Question: I'm currently trying to make a floating action button, however for some reason it keeps rendering the button under my recylerView. I have tried messing with the , , and I even tried using the '.bringToFront()' method in the java code.

'''
<android.support.v4.widget.DrawerLayout
xmlns:android="http://schemas.android.com/apk/res/android"
xmlns:app="http://schemas.android.com/apk/res-auto"
android:id="@+id/drawer"
android:layout_width="match_parent" android:fitsSystemWindows="true"
android:layout_height="match_parent">
<RelativeLayout android:layout_width="match_parent"
android:layout_height="match_parent"
android:orientation="vertical">
<include android:id="@+id/toolbar_actionbar"
layout="@layout/toolbar_default"
android:layout_width="match_parent"
android:layout_height="wrap_content" />
<include
android:id="@+id/fab_layout"
layout="@layout/fab_layout"
android:layout_width="@dimen/fab_button_diameter"
android:layout_height="@dimen/fab_button_diameter"
android:layout_alignParentBottom="true"
android:layout_alignParentRight="true"
android:layout_alignParentEnd="true" />
<FrameLayout android:id="@+id/container"
android:layout_width="match_parent"
android:clickable="true" android:layout_height="match_parent"
android:layout_below="@+id/toolbar_actionbar">
<android.support.v7.widget.RecyclerView
android:id="@+id/cardList"
android:layout_width="match_parent"
android:layout_height="match_parent" />
</FrameLayout>
</RelativeLayout>
<!-- android:layout_marginTop="?android:attr/actionBarSize"-->
<com.android.expresso.expresso.ScrimInsetsFrameLayout android:id="@+id/scrimInsetsFrameLayout"
android:layout_width="@dimen/navigation_drawer_width"
android:layout_height="wrap_content"
android:fitsSystemWindows="true"
android:layout_gravity="start"
app:insetForeground="#4000"
android:elevation="10dp">
<fragment android:id="@+id/fragment_drawer"
android:name="com.android.expresso.expresso.NavigationDrawerFragment"
android:layout_width="@dimen/navigation_drawer_width"
android:layout_height="match_parent" android:fitsSystemWindows="true"
app:layout="@layout/fragment_navigation_drawer" />
</com.android.expresso.expresso.ScrimInsetsFrameLayout>
'''
'''
<FrameLayout xmlns:android="http://schemas.android.com/apk/res/android"
android:orientation="vertical" android:layout_width="match_parent"
android:layout_height="match_parent">
<ImageButton
android:id="@+id/fab_image_button"
android:layout_width="@dimen/fab_button_diameter"
android:layout_height="@dimen/fab_button_diameter"
android:background="@drawable/fab_shape"
android:src="@drawable/btn_order_hub"/>
</FrameLayout>
'''
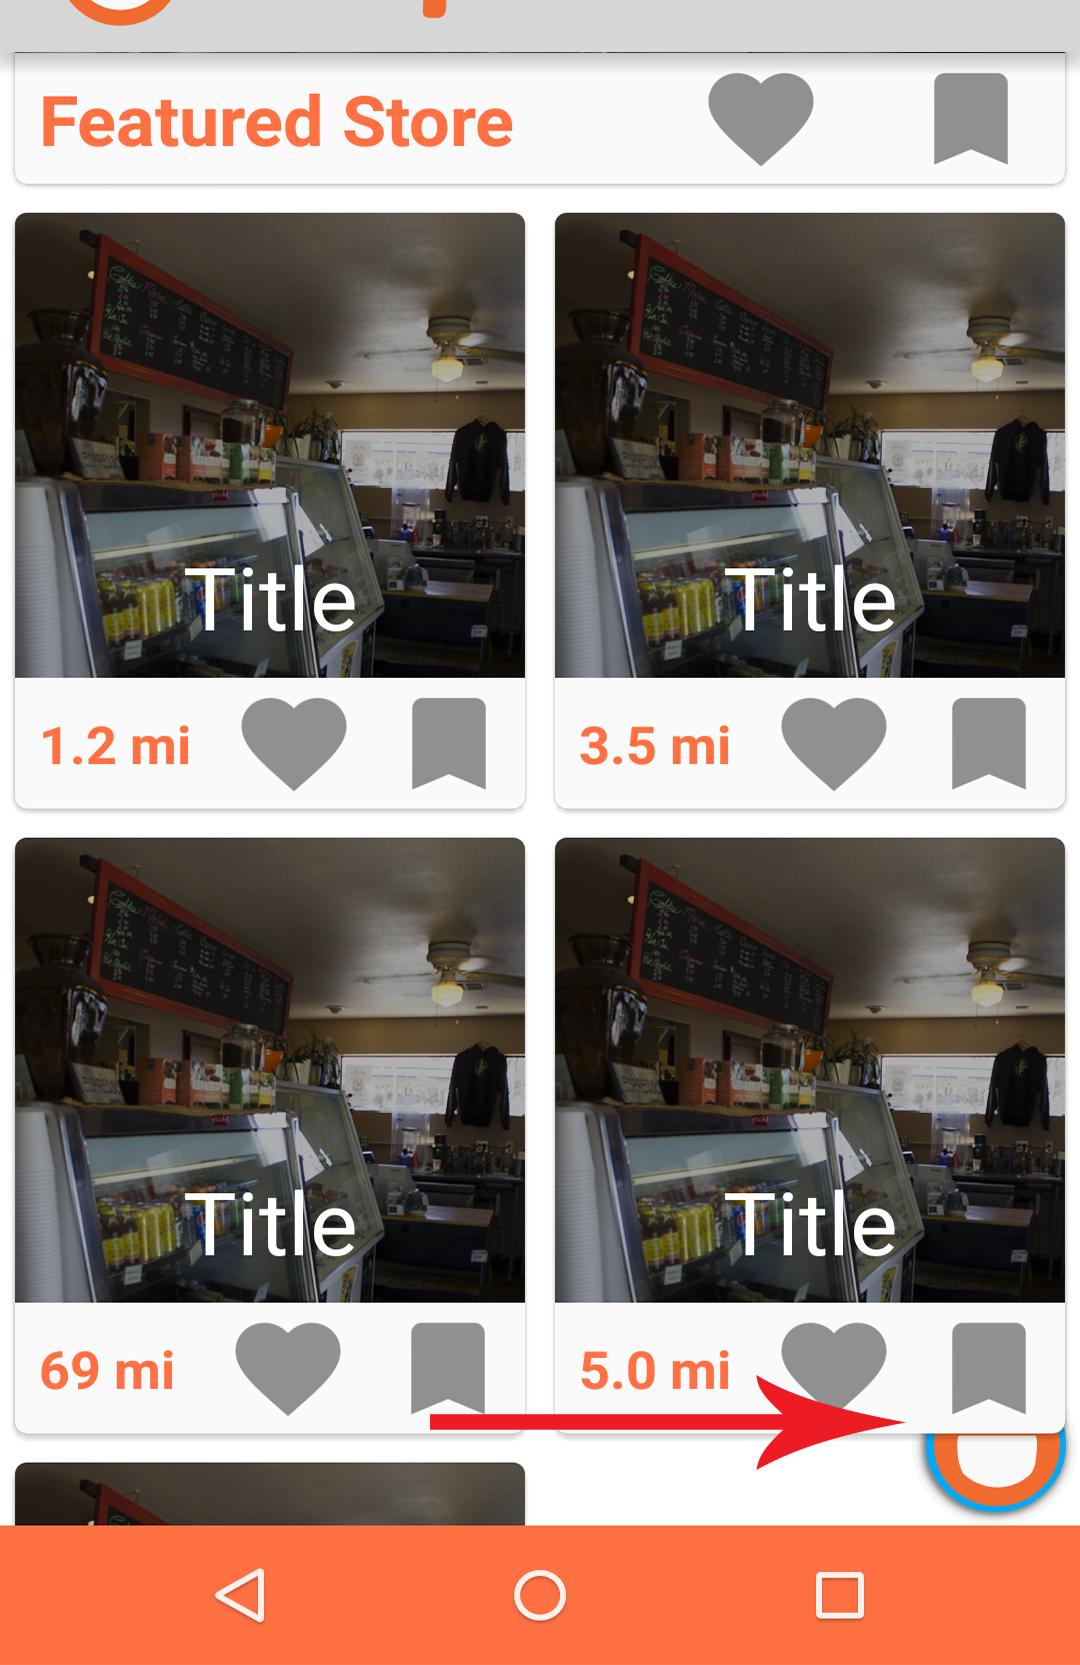
Answer: 'fab_layout' should be last view in xml. drawing is in order of xml - you are drawing FAB and after that other Views (container), they are covering FAB
'''
<RelativeLayout android:layout_width="match_parent"
android:layout_height="match_parent"
android:orientation="vertical">
<include android:id="@+id/toolbar_actionbar"
layout="@layout/toolbar_default"
android:layout_width="match_parent"
android:layout_height="wrap_content" />
<FrameLayout android:id="@+id/container"
android:layout_width="match_parent"
android:clickable="true" android:layout_height="match_parent"
android:layout_below="@+id/toolbar_actionbar">
<android.support.v7.widget.RecyclerView
android:id="@+id/cardList"
android:layout_width="match_parent"
android:layout_height="match_parent" />
<include
android:id="@+id/fab_layout"
layout="@layout/fab_layout"
android:layout_width="@dimen/fab_button_diameter"
android:layout_height="@dimen/fab_button_diameter"
android:layout_alignParentBottom="true"
android:layout_alignParentRight="true"
android:layout_alignParentEnd="true" />
</FrameLayout>
</RelativeLayout>
'''